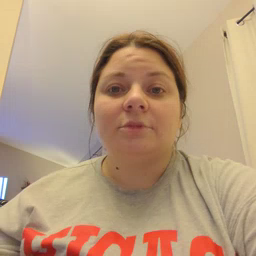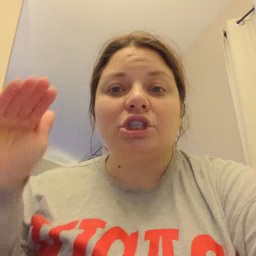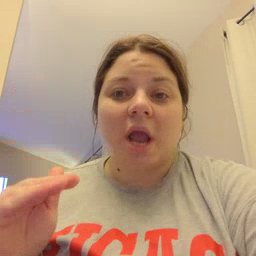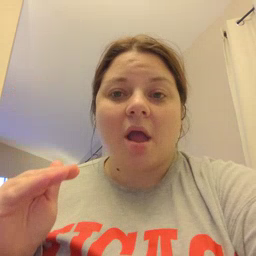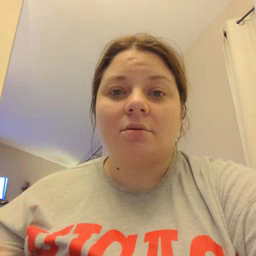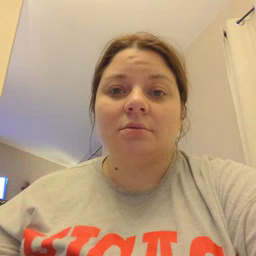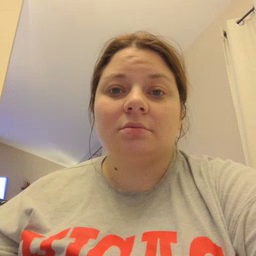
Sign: child